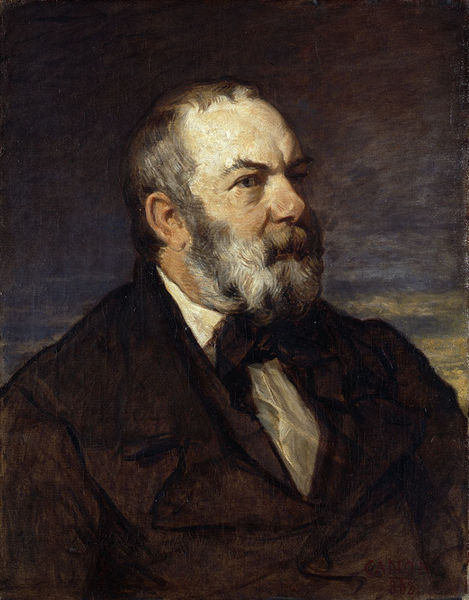
Titel: Bildnis des Malers Johann Wilhelm Schirmer
Künstler: Hans Canon
Standort: Karlsruhe
Institution: Staatliche Kunsthalle Karlsruhe
Schlagwörter: blau, dunkel, gemälde, haut, himmel, kopf, mann, schatten, weiß, wolken, gelb, impressionismus, sitzen, abend, braun, frisur, grau, haar, hell, hintergrund, jahrhundertwende, licht, mund, nacht, nase, ohr, profil, schwarz, stirn, blick, tuch, wolke, malerei, rock, schleife, alt, anzug, bart, hemd, jacke, schnurrbart, augen, blass, falten, gesicht, kragen, mensch, vollbart, bildnis, hals, herr, portrait, porträt, öl, dämmerung, ferne, horizont, morgen, natur, sonne, auge, dunkelheit, haare, mantel, reich, sitzend, augenbrauen, brustbild, bruststück, kinn, knopf, ohren, rechts, scheitel, schräg, schulter, ruhig, seitlich, düster, ansicht, abends, backen, lila, sonnenuntergang, ölgemälde, untergang, dick, schnurbart, krawatte, impressionistisch, realistisch, dichter, ernst, streng, brauen, finster, glanz, glatze, grimmig, halstuch, glänzend, nachdenklich, augenbraue, knöpfe, dreiviertelprofil, fliege, gehrock, jackett, oberkörper, revers, sakko, schnauzer, jacket, weste, masche, courbet, alter, greis, philosoph, bruan, links, munch, seite, hohe stirn, schriftsteller, denker, stirnfalten, koteletten, krause, hell-dunkel kontrast, kravatte, halbportrait, meliert, stirnglatze, halbprofil, runzeln, sicht, dreiviertelporträt, zentral, smoking, binder, weise, graue haare, fokus, bärtiger, sacko, bildmitte, lipen, geälde, hare, kottletten, brustporträt, haaree, distinguiert, wegschauen, denkerstirn, bartt, stattlich, dunkler himmel, expressionsmus, gediegen, weißer bart, t, 19. jahrhundert, älterer herr, n, 1900, akko, kopr, #kragen, #himmel, kraage, poerträt, kopof, spitzlicht, weiss gelb, porträt 19. jahrhundert, mann mit bart industrieller, viertelportrait, halztuch, mann braun dunkel anzug bart, viertelansicht, viertelprofilansicht, ohren krawate, spitzmaus